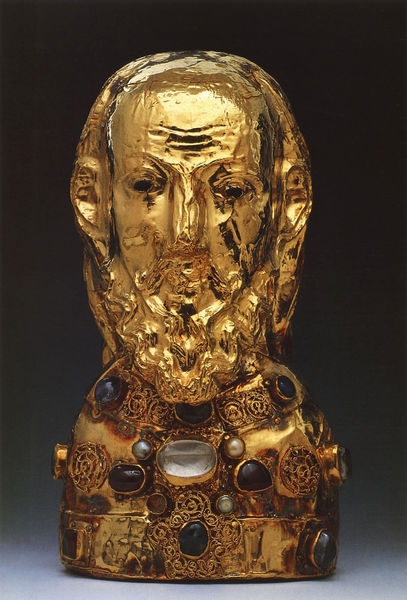
Titel: Büstenreliquiar des Hl. Paulus
Institution: Münster, Domkammer der Kathedralkirche St. Paulus
Schlagwörter: blau, kopf, mann, stirn, ornament, bart, augen, falten, stein, steine, gold, edelsteine, ohren, statue, kaiser, könig, old, büste, ornamente, verzierung, stirnfalten, otto, man, mittelalter, romanik, head, heiliger, karl, goldschmiedekunst, beard, fassung, golf, staue, art, bergkristall, ottonisch, christ, reliquiar, karolingisch, wealth, seteine, diamond, sonte, eldestein, juwele, bnüste, topaz, oniks, safir